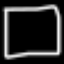
Label: square